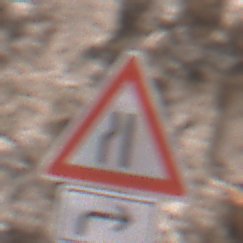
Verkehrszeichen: EinseitigVerengteFahrbahnLinks
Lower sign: RichtungsangabeDurchPfeile5
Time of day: Midday
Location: Outdoor (Urban)
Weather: PartlyCloudy
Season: NotSpecified
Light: Natural